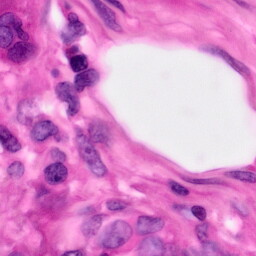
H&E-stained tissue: Pancreatic